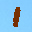
Label: 1